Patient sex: M
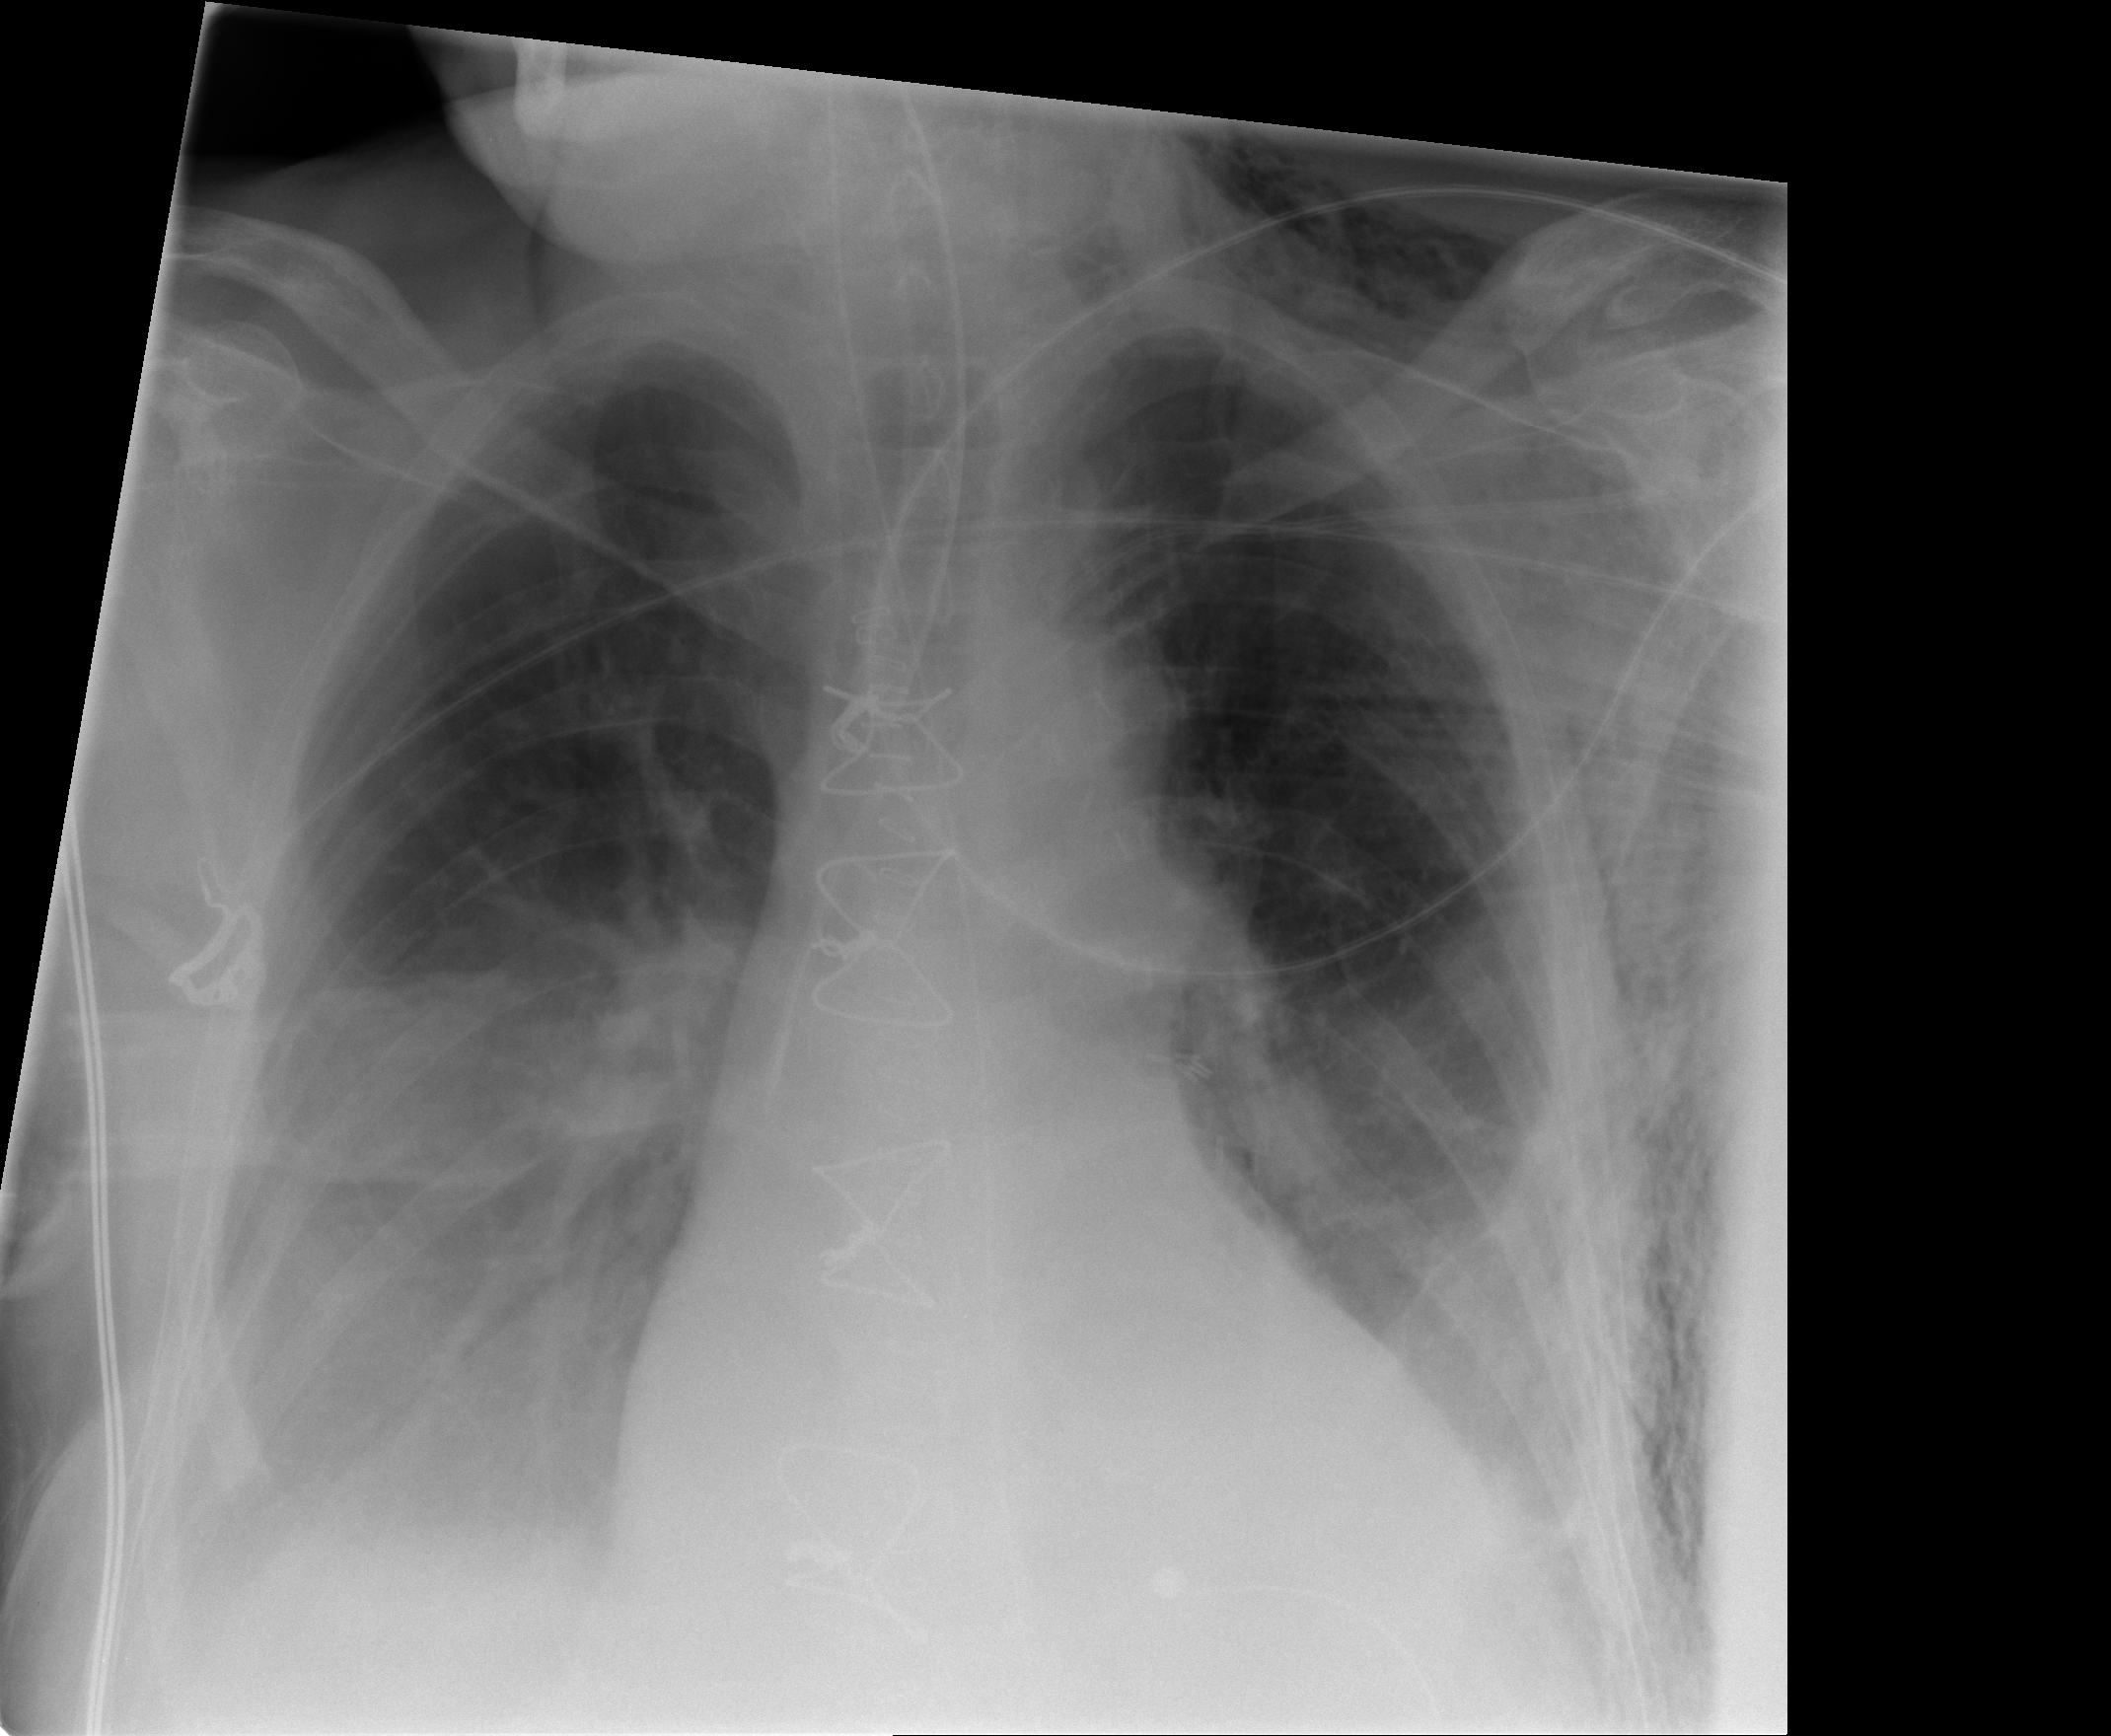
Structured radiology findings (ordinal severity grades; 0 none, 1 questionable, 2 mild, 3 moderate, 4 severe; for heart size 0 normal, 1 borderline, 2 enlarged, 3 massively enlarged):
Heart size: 2
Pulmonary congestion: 0
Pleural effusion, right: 2
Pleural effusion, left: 2
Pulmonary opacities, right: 0
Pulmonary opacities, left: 0
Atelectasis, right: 3
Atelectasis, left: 2